Field crop: maize
Growth stage: 1
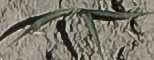
Species: sorghum